Question: I am building a very small example application to practice a login page.
I am working with :
1) <URL>
2) <URL> - in particular with Journal form
3) <URL>
After successfully setting up all my components I have a very strange error if I apply the following change in my 'index.js' file in charge of rendering my localhost:5000 window
'router.get('/', (req, res) => res.send('welcome')); <-- This way works'
'router.get('/', (req, res) => res.render('welcome')); <-- This way throws error'
'''
const express = require('express');
const expressLayouts = require('express-ejs-layouts');
const app = express();
app.use(expressLayouts);
app.set('view engine', 'ejs');
// Routes
app.use('/', require('./routes/index'));
app.use('/users', require('./routes/users'));
const PORT = process.env.PORT || 5000;
app.listen(PORT, console.log('Server started on port ${PORT}'));
'''
'''
const express = require('express');
const router = express.Router();
router.get('/', (req, res) => res.send('welcome')); // <-- This way works
router.get('/', (req, res) => res.render('welcome')); // <-- This way throws error
module.exports = router;
'''
'''
const express = require('express');
const router = express.Router();
// Login Page
router.get('/login', (req, res) => res.send('Login'));
// Register Page
router.get('/register', (req, res) => res.send('Register'));
module.exports = router;
'''
'''
<!DOCTYPE html>
<html lang="en">
<head>
<meta charset="UTF-8">
<meta name="viewport" content="width=device-width, initial-scale=1.0">
<meta http-equiv="X-UA-Compatible" content="ie=edge">
<script src="https://kit.fontawesome.com/My_KIT.js" crossorigin="anonymous"></script>
<link rel="stylesheet" href="../components/bootstrap.min.css" />
<title>App</title>
</head>
<body>
<div class="container">
<%- body %>
</div>
<script src="https://code.jquery.com/jquery-3.4.1.slim.min.js" integrity="sha384-J6qa4849blE2+poT4WnyKhv5vZF5SrPo0iEjwBvKU7imGFAV0wwj1yYfoRSJoZ+n" crossorigin="anonymous"></script>
<script src="https://cdn.jsdelivr.net/npm/popper.js@1.16.0/dist/umd/popper.min.js" integrity="sha384-Q6E9RHvbIyZFJoft+2mJbHaEWldlvI9IOYy5n3zV9zzTtmI3UksdQRVvoxMfooAo" crossorigin="anonymous"></script>
<script src="https://stackpath.bootstrapcdn.com/bootstrap/4.4.1/js/bootstrap.min.js" integrity="sha384-wfSDF2E50Y2D1uUdj0O3uMBJnjuUD4Ih7YwaYd1iqfktj0Uod8GCExl3Og8ifwB6" crossorigin="anonymous"></script>
</body>
</html>
'''
> Error: Failed to lookup view "layout" in views directory
"/home/emanuele/Desktop/cashman-tracker-dashboard/views"
at Function.render (/home/emanuele/Desktop/cashman-tracker-dashboard/node_modules/express/lib/application.js:580:17)
at ServerResponse.render (/home/emanuele/Desktop/cashman-tracker-dashboard/node_modules/express/lib/response.js:1012:7)
at /home/emanuele/Desktop/cashman-tracker-dashboard/node_modules/express-ejs-layouts/lib/express-layouts.js:113:20
at tryHandleCache (/home/emanuele/Desktop/cashman-tracker-dashboard/node_modules/ejs/lib/ejs.js:260:5)
at View.exports.renderFile [as engine] (/home/emanuele/Desktop/cashman-tracker-dashboard/node_modules/ejs/lib/ejs.js:459:10)
at View.render (/home/emanuele/Desktop/cashman-tracker-dashboard/node_modules/express/lib/view.js:135:8)
at tryRender (/home/emanuele/Desktop/cashman-tracker-dashboard/node_modules/express/lib/application.js:640:10)
at Function.render (/home/emanuele/Desktop/cashman-tracker-dashboard/node_modules/express/lib/application.js:592:3)
at ServerResponse.render (/home/emanuele/Desktop/cashman-tracker-dashboard/node_modules/express/lib/response.js:1012:7)
at ServerResponse.res.render (/home/emanuele/Desktop/cashman-tracker-dashboard/node_modules/express-ejs-layouts/lib/express-layouts.js:77:18)
1) I thought it was an error due to the 'render' method and went to check the <URL> but I didn't see any problem with the small portion of code I wrote.
2) A print screen is also provided if that is easier to understand:

Please point to the right direction for solving this issue
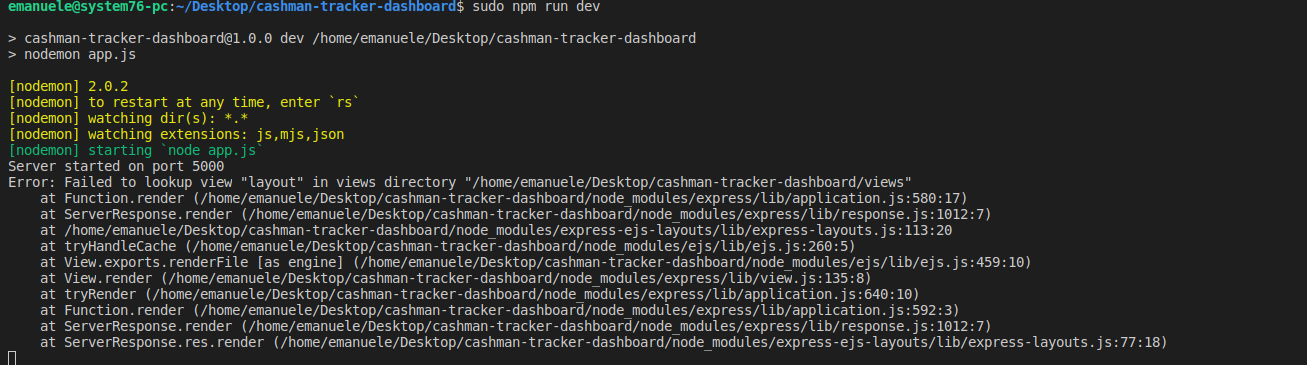
Answer: There is no 'view' in the lookup directory with name 'welcome'.
When you use 'res.send('welcome')' the express will send the response with just 'welcome' 'text' so it will not look for any 'view' pages.
But on the other side, when you use 'res.render' it will search for the 'template' view with name 'welcome.ejs'.
> res.render is used to load up an ejs view file
Create a file in view with 'welcome.ejs' and try.
Hope this will solve the issue.